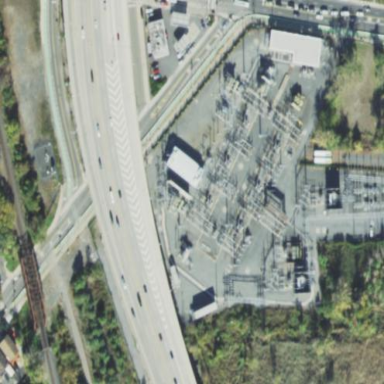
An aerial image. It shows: Substation for power supply.